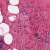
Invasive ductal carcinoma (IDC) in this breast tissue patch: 0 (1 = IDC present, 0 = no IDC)